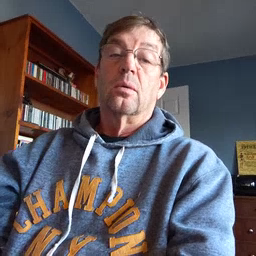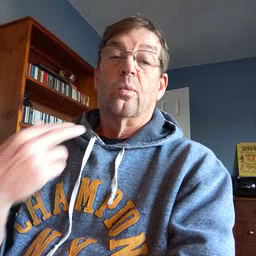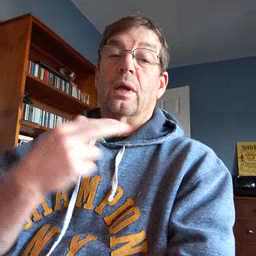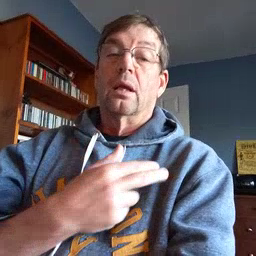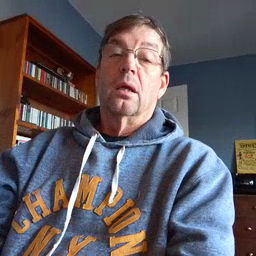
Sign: weus